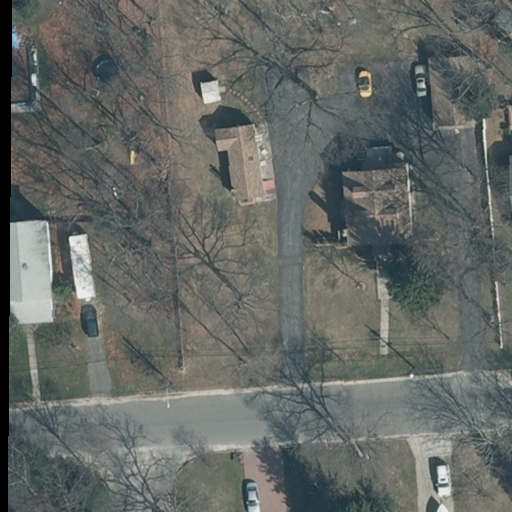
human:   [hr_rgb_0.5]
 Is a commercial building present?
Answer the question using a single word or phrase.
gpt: no

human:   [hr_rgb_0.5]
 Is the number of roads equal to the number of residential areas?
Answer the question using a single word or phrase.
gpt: no

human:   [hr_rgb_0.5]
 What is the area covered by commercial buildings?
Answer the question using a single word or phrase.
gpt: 0m2

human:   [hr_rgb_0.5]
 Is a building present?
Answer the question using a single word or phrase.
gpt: yes

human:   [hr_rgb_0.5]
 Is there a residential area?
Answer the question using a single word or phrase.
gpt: yes

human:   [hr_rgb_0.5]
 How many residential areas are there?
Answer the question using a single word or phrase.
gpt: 1

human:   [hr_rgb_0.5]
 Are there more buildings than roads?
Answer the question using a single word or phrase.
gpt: yes

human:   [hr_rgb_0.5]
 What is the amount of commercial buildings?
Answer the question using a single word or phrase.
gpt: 0

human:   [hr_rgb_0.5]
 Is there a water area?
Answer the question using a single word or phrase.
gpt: no

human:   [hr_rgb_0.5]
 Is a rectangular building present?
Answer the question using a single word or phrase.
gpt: yes

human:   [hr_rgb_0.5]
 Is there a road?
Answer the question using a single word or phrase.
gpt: yes

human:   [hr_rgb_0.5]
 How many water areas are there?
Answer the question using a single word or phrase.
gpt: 0

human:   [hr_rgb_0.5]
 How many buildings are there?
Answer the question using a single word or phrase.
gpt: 5

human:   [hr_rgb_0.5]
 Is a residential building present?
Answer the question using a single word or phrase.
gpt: yes

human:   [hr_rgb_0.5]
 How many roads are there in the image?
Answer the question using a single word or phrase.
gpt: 2

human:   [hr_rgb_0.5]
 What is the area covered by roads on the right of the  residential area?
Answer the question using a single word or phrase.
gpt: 0m2

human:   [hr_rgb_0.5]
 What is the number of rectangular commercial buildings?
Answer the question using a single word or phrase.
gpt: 0

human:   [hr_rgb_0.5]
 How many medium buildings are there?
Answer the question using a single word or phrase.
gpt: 4

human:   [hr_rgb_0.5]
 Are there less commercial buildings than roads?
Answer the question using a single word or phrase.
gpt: yes

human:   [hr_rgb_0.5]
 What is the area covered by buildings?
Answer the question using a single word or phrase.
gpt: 713m2

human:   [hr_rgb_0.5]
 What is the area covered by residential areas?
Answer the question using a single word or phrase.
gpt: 10639m2

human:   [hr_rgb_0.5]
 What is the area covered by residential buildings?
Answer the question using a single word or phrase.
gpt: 713m2

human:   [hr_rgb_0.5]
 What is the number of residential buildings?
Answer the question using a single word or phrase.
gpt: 5

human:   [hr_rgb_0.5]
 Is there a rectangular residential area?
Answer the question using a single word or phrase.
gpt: yes

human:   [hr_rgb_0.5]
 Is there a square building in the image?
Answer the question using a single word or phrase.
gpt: no

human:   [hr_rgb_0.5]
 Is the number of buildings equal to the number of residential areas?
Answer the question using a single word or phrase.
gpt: no

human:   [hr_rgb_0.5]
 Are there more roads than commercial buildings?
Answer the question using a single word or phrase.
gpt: yes

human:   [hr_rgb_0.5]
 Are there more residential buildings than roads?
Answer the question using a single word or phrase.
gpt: yes

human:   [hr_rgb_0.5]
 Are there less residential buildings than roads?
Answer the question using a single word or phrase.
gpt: no

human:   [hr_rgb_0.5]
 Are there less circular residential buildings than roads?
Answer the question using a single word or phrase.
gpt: yes

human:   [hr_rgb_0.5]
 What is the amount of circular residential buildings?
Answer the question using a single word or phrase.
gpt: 0

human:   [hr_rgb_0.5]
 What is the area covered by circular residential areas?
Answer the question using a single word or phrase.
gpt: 0m2

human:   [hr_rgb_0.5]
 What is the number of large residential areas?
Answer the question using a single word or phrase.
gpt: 1

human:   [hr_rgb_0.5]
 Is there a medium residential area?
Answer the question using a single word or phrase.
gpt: no

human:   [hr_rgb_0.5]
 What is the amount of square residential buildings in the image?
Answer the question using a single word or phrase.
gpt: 0

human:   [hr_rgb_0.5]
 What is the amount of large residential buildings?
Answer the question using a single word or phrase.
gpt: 0

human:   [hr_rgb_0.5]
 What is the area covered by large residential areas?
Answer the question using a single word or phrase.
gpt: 10639m2

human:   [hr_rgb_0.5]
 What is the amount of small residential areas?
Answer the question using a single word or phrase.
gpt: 0

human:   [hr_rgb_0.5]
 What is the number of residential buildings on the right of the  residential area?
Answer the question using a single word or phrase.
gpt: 0

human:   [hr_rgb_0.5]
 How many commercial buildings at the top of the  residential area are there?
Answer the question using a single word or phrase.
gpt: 0

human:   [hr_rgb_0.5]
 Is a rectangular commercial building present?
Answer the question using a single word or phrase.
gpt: no

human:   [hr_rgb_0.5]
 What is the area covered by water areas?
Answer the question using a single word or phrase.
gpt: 0m2

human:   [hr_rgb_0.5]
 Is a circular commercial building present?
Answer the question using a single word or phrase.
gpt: no

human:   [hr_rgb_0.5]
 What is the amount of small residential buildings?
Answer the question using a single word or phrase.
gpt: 1

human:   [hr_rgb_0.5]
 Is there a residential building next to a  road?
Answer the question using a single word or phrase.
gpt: yes

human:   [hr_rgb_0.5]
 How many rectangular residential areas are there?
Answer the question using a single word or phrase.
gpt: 1

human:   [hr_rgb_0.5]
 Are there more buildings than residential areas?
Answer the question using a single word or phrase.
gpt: yes

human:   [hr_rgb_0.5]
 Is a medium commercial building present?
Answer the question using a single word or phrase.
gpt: no

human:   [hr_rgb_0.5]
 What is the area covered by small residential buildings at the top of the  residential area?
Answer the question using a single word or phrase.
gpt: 0m2

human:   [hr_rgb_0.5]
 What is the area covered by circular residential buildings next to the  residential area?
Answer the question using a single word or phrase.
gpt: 0m2

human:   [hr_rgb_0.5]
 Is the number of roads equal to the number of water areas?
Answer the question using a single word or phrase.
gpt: no

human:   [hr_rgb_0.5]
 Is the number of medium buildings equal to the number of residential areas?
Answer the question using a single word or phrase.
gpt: no

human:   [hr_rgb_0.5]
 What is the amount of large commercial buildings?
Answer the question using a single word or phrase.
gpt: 0

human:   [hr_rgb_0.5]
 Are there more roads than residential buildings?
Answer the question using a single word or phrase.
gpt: no

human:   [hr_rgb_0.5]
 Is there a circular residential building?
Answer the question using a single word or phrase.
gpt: no

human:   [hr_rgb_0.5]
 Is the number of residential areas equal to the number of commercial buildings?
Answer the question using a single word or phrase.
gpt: no

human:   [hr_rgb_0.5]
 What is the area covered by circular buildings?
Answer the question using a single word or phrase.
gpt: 0m2

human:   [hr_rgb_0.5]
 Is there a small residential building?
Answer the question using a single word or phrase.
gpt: yes

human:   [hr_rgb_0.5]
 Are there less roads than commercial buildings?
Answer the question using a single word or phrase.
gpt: no

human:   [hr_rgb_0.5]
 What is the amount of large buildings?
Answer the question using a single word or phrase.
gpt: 0

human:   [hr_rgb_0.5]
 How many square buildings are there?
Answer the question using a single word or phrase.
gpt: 0

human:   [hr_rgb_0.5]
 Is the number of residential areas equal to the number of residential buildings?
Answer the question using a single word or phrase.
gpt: no

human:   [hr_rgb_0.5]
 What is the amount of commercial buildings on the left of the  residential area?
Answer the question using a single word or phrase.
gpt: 0

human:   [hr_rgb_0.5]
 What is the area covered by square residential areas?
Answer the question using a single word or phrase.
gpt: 0m2